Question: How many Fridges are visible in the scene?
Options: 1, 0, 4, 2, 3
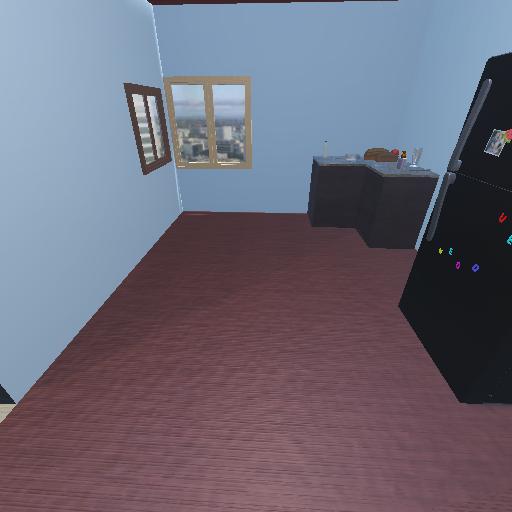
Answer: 1